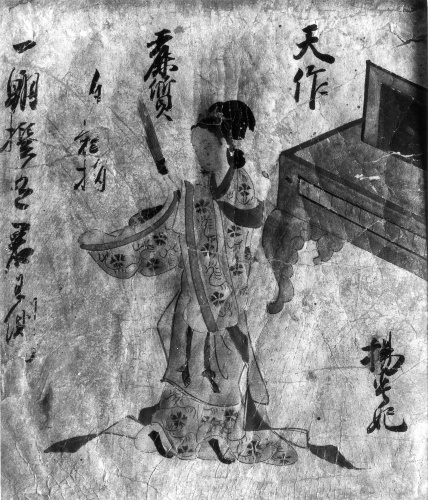
Title: 楊貴妃図 (Yō Kihi zu)|Yang Guifei
Date: 18th century
Object type: Painting
Classification: Paintings
Medium: Ink and color on paper
Culture: Japan
Period: Edo period (1615–1868)
Dimensions: 7 3/8 x 6 5/8 in. (18.7 x 16.8 cm)
Department: Asian Art
Credit line: Rogers Fund, 1918
Accession year: 1918
Repository: Metropolitan Museum of Art, New York, NY
Tags: Women